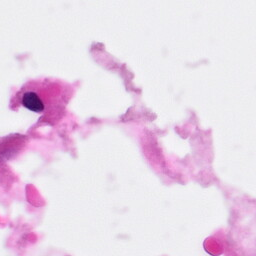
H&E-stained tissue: Pancreatic